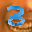
Label: 3